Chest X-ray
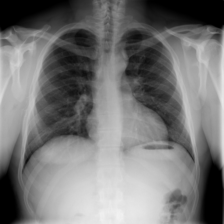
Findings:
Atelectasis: negative
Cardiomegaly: negative
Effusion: negative
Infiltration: negative
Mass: negative
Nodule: negative
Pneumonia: negative
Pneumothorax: negative
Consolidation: negative
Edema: negative
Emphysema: negative
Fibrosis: negative
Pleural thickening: negative
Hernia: negative